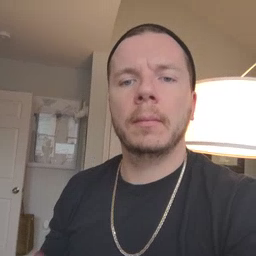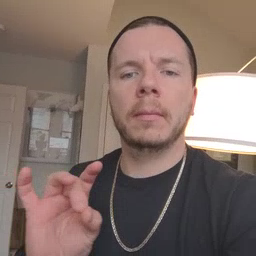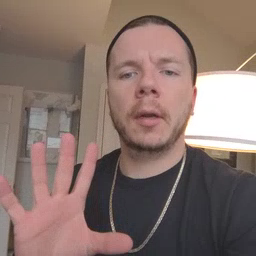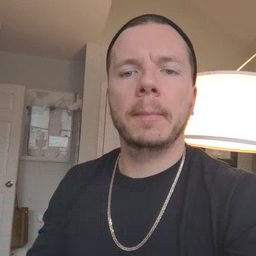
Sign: yucky